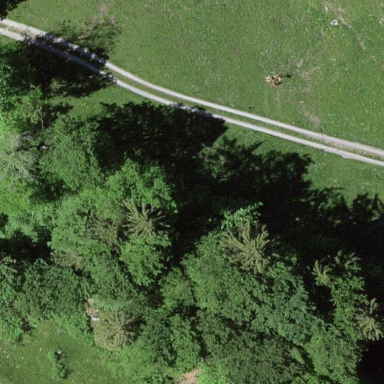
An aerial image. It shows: Forest area.